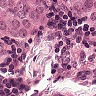
Metastatic tissue present: yes